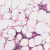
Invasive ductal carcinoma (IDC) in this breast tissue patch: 1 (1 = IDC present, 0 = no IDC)